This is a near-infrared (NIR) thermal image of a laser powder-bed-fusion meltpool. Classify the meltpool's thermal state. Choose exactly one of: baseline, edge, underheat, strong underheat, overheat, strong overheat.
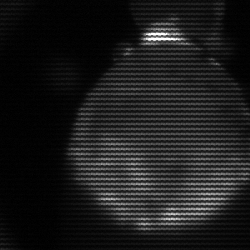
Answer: edge